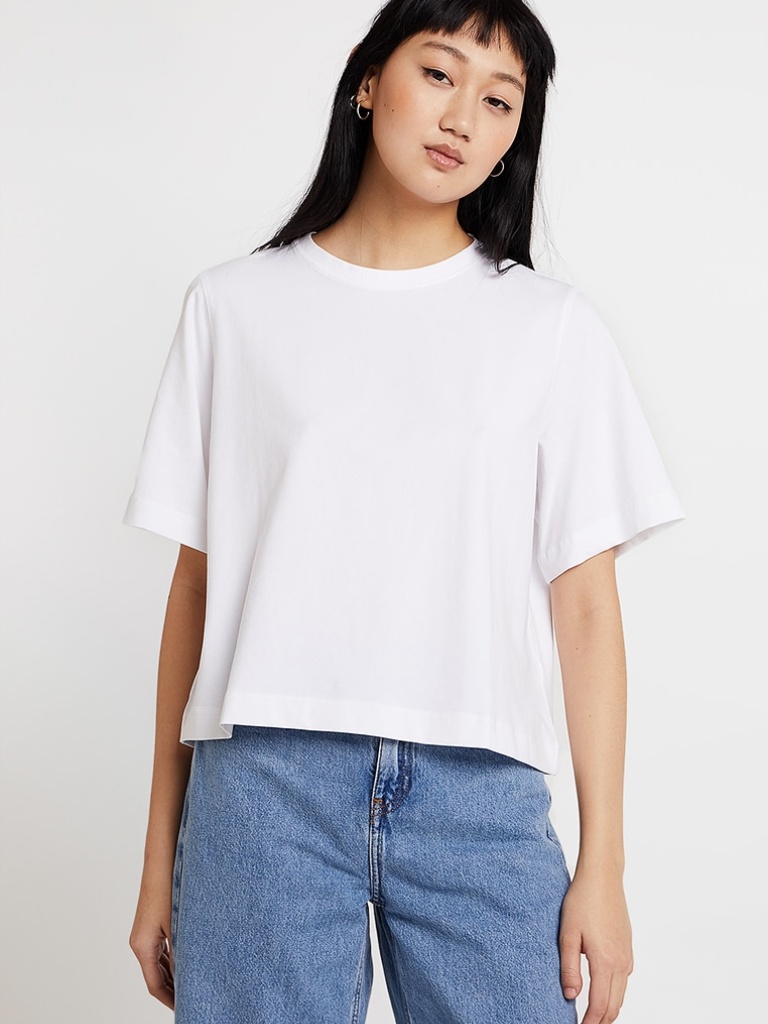
cotton relaxed short sleeve waist length Untucked crew t-shirt